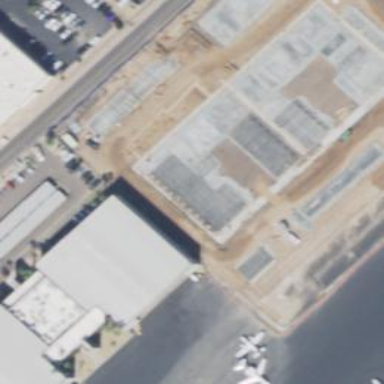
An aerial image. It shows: Hangar building.